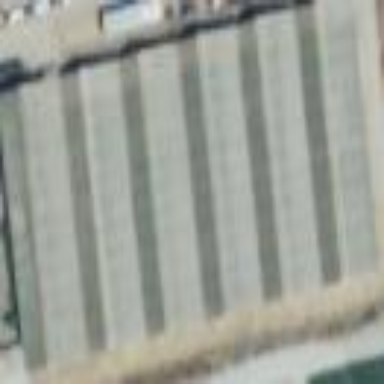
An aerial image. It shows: Building used for greenhouse horticulture.